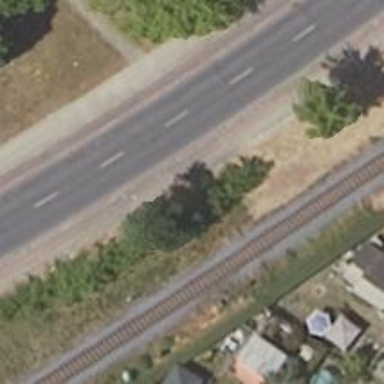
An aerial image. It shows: Solitary milestone along the railway.